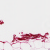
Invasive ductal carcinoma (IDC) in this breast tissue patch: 0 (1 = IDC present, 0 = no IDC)